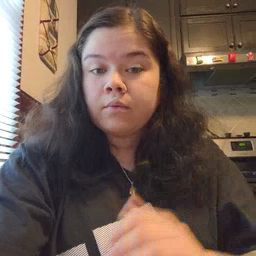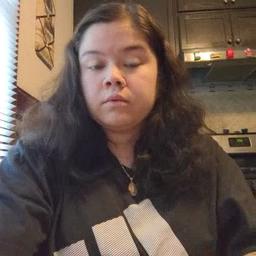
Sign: pretend